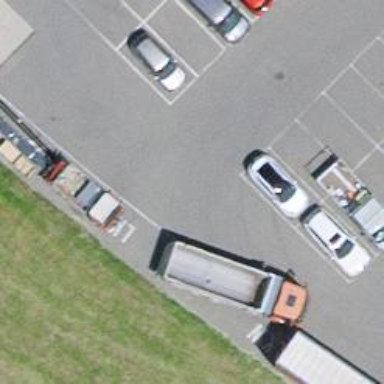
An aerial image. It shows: Parking aisle designated as service road.